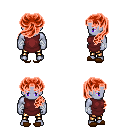
a pixel art fantasy rpg character, male body template, dark elf, purple skin, maroon tunic, gold greaves, red princess hairstyle, white cloth bandages, brown slippers, four views (front, back, left, right), 2x2 character sprite sheet, small pixel art, hard edges, no anti-aliasing